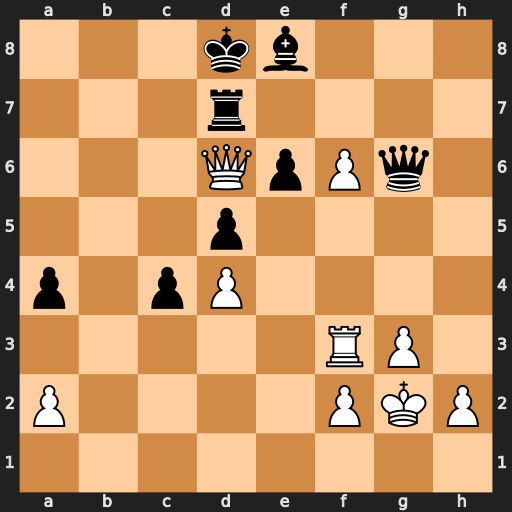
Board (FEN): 3kb3/3r4/3QpPq1/3p4/p1pP4/5RP1/P4PKP/8
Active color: w
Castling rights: -
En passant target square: -
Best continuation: Qb8#